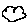
Label: cloud